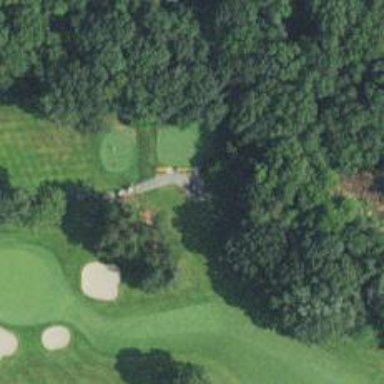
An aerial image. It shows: Service road designated as golf cart path.